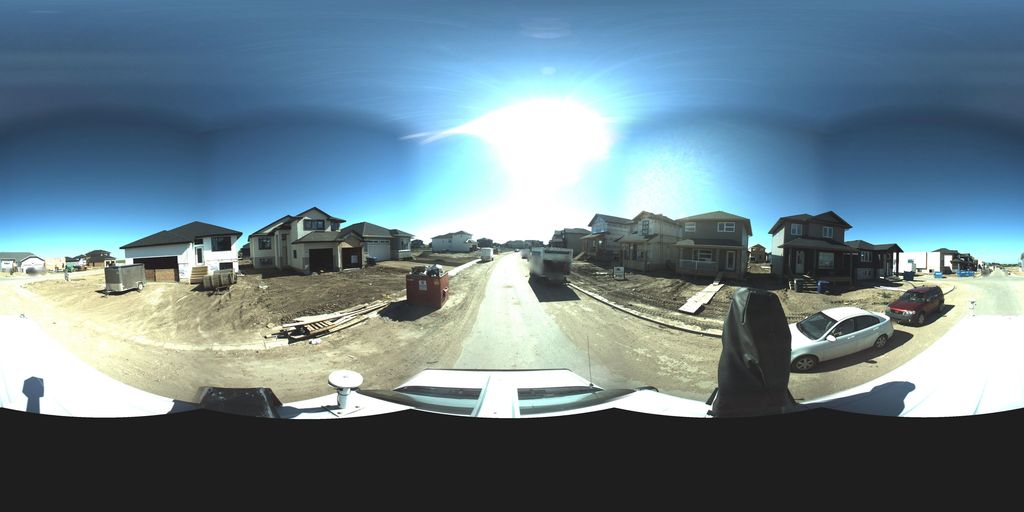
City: saskatoon